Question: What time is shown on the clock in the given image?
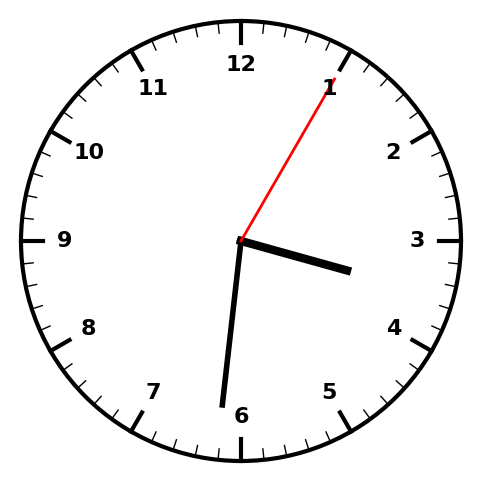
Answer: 03:31:05